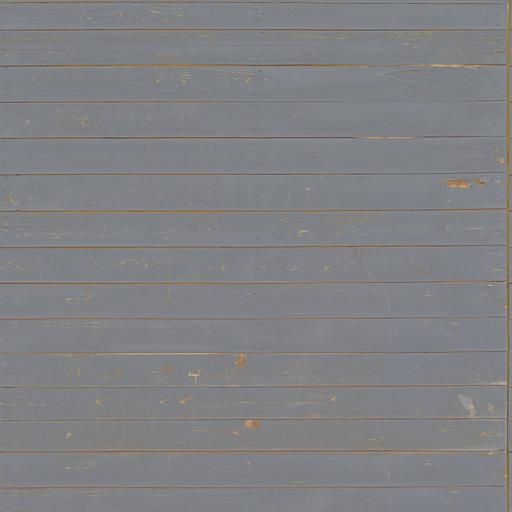
Tags: paint painted planks rough wood wooden